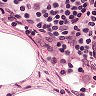
Metastatic tissue present: no